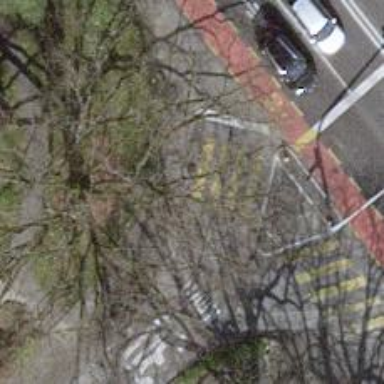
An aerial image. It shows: Crossing with traffic signals.